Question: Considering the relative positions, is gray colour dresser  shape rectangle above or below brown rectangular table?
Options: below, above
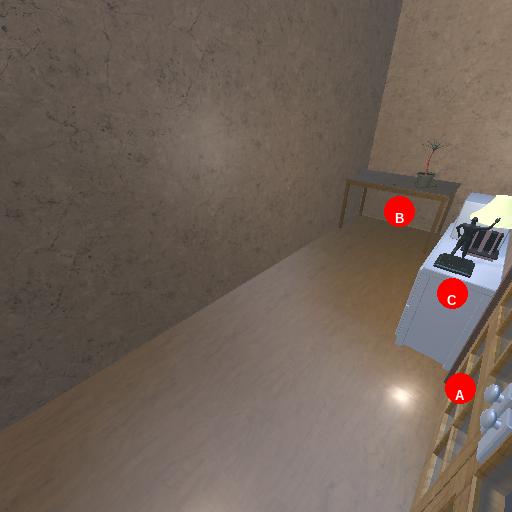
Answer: below